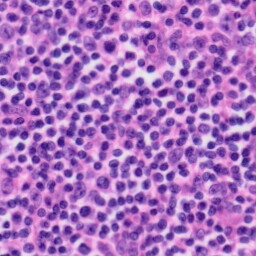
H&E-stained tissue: Tonsil